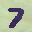
Label: 7